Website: bh-photo
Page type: account-selection
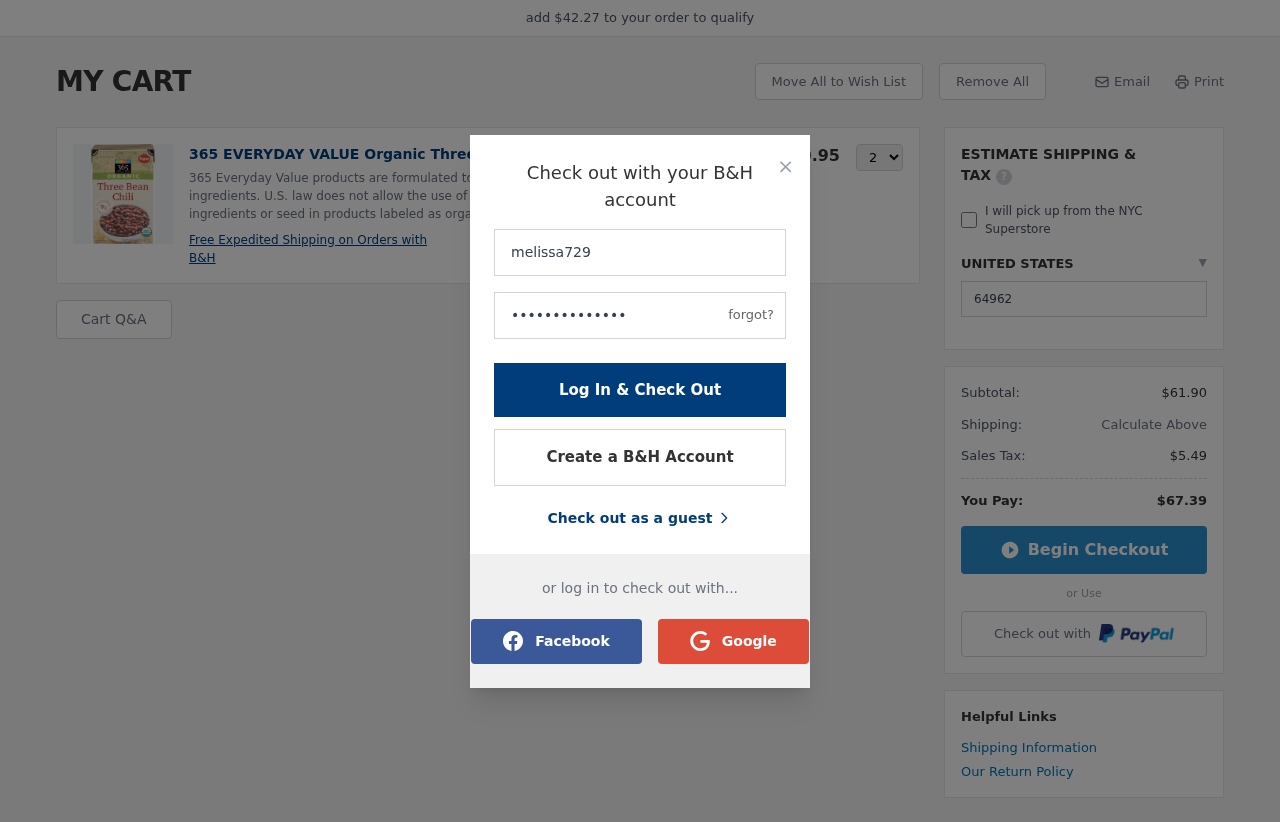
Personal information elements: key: PII_COUNTRY
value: UNITED STATES
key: PII_LOGIN_USERNAME
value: melissa729
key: PII_POSTCODE
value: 64962
Product elements: key: PRODUCT1_DESC
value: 365 Everyday Value products are formulated to avoid genetically engineered ingredients. U.S. law does not allow the use of genetically engineered ingredients or seed in products labeled as organic.
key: PRODUCT1_NAME
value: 365 EVERYDAY VALUE Organic Three Bean Chili, 17 OZ
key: PRODUCT1_PRICE
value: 30.95
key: PRODUCT1_QUANTITY
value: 2
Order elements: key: ORDER_SUBTOTAL
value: $61.90
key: ORDER_TAX
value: $5.49
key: ORDER_TOTAL
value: $67.39
Other elements: key: AMOUNT_TO_QUALIFY
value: $42.27